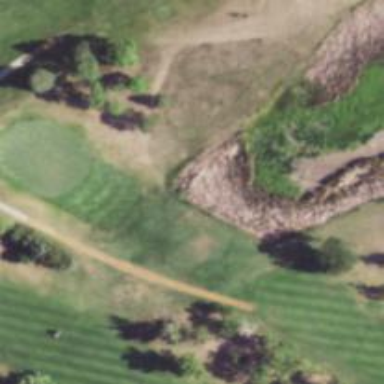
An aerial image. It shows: Golf hole.